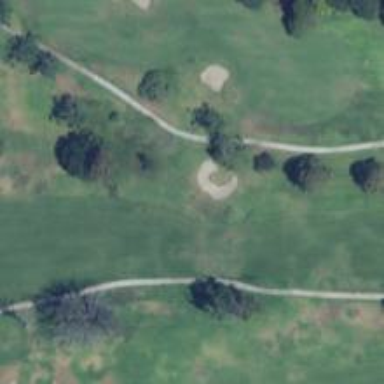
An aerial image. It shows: View of golf hole.